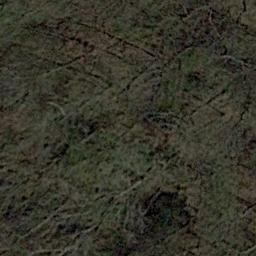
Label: forest